Interaction volume radius: 5 \u00c5
Interaction volume height: 45 \u00c5
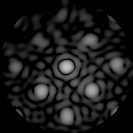
Disorder parameter: 0.1989